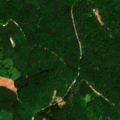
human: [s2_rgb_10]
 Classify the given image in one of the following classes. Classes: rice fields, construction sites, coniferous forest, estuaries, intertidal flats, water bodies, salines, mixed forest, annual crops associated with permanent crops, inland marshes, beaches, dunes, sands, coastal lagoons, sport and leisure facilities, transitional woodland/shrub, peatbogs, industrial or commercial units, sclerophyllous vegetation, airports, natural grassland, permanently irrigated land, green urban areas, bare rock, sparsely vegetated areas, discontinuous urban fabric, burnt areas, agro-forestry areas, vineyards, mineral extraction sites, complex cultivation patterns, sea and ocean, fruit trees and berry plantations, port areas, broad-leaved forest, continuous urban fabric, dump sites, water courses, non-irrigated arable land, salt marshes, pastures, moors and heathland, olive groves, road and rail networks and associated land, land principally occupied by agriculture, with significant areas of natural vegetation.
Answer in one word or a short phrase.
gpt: broad-leaved forest, mixed forest